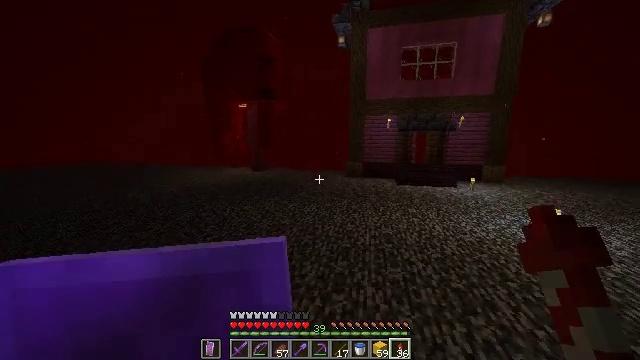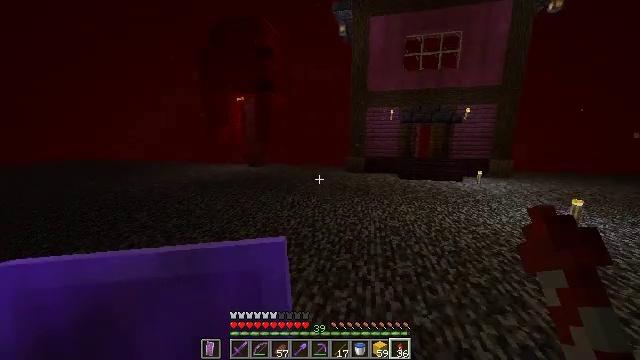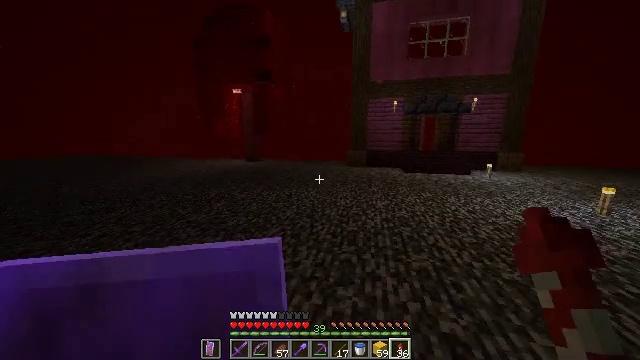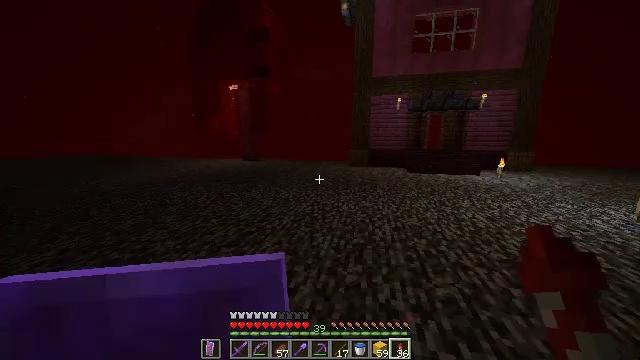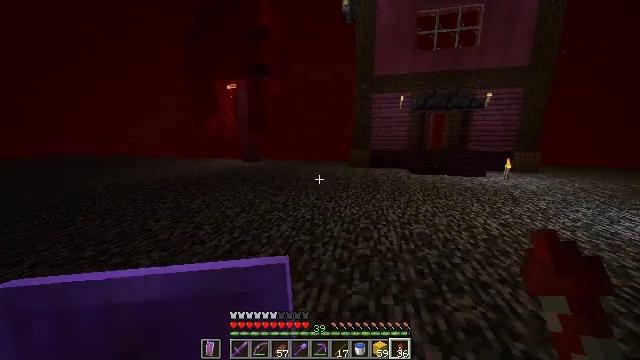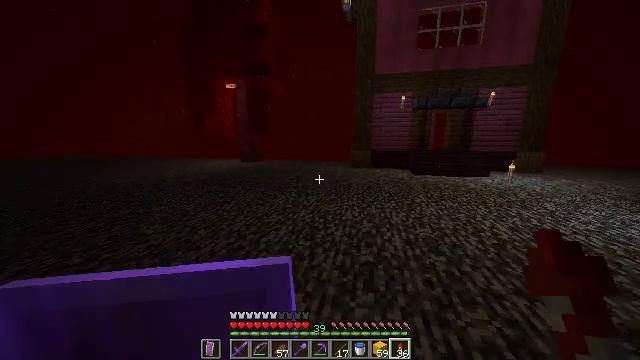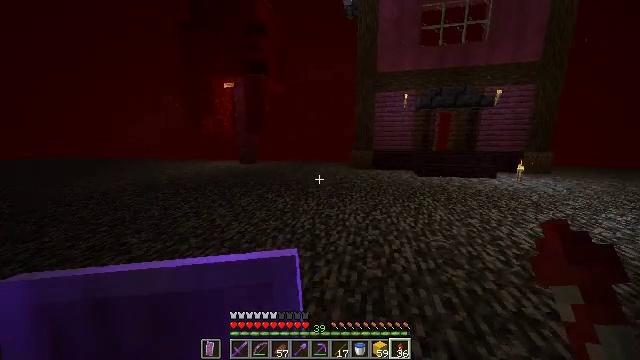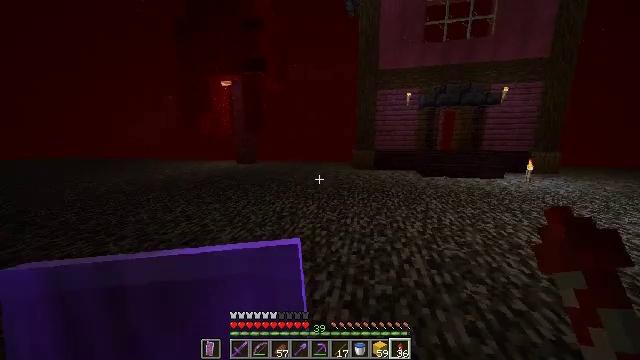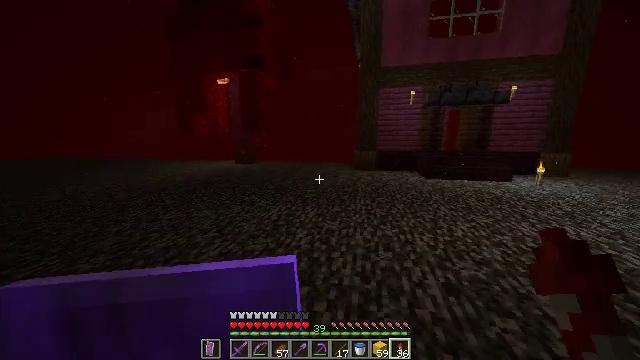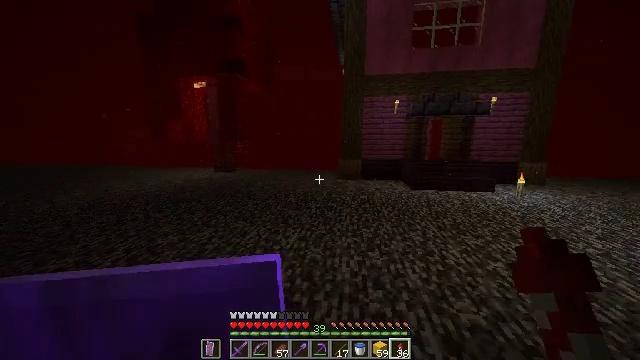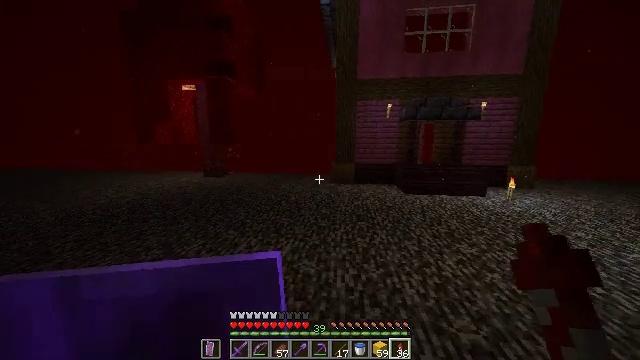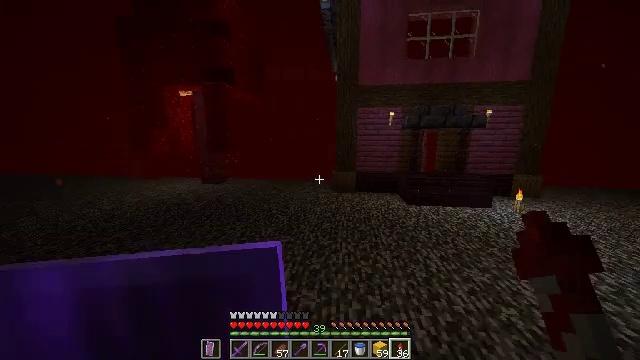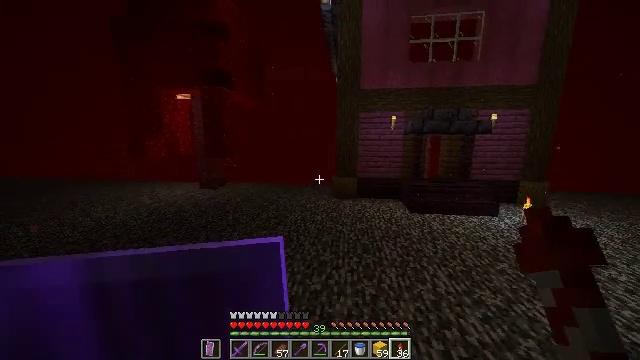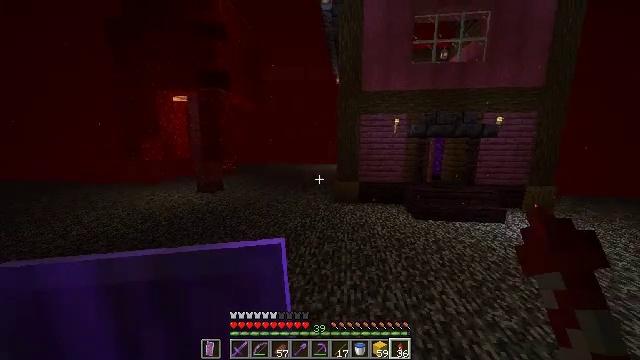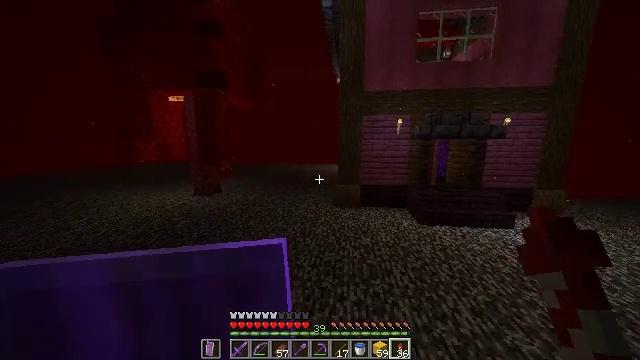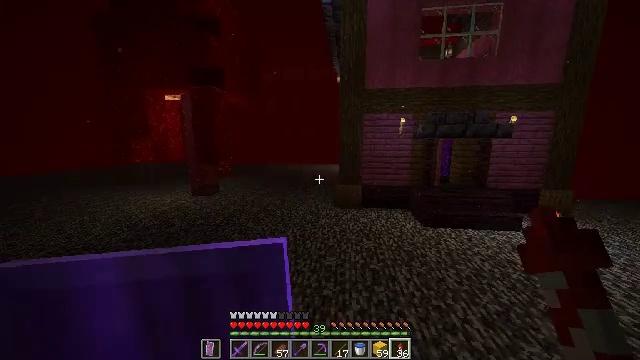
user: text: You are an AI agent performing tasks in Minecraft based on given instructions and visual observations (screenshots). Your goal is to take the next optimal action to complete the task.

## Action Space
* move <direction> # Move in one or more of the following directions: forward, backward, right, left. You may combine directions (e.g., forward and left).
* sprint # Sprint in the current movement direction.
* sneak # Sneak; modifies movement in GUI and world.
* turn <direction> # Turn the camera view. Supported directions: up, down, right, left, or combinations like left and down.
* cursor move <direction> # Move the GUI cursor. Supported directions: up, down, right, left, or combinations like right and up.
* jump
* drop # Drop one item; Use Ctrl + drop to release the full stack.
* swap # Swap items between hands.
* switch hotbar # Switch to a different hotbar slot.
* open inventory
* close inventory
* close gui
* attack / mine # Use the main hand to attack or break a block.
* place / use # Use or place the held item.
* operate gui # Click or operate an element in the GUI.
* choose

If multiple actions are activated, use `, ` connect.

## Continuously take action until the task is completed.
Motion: motion action
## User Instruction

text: craft item cyan carpet
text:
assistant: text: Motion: move forward, sprint
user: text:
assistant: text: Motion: move forward, sprint
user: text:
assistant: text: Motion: move forward, sprint
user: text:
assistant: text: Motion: move forward, sprint
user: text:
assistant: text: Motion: move forward, sprint
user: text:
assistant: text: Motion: move forward, sprint
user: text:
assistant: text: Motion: move forward, sprint
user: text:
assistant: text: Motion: move forward, sprint
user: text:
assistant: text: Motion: move forward, sprint, turn right, jump
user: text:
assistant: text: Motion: move forward, sprint, turn right, jump
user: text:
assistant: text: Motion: move forward, sprint, jump
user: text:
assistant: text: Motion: move forward, sprint, jump
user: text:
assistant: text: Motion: move forward, sprint, jump
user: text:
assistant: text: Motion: move forward, sprint, jump
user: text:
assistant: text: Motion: move forward, sprint
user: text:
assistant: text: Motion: move forward, sprint
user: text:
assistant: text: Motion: move forward, sprint
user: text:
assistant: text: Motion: move forward, sprint
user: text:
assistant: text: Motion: move forward, sprint
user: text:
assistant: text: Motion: move forward, sprint
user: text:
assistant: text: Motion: move forward, sprint
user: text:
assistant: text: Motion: move forward, sprint
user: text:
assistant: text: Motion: move forward, sprint
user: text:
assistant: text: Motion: move forward, sprint
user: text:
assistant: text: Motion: move forward, sprint
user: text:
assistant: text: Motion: move forward, sprint, jump
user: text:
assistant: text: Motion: move forward, sprint, jump
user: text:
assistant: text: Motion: move forward, sprint, jump
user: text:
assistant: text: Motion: move forward, sprint, jump
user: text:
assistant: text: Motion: move forward, sprint, jump